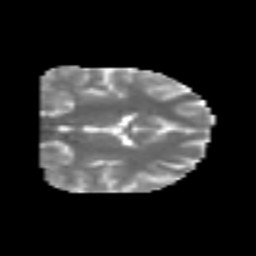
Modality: MD
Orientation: coronal
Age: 25
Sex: male
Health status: healthy